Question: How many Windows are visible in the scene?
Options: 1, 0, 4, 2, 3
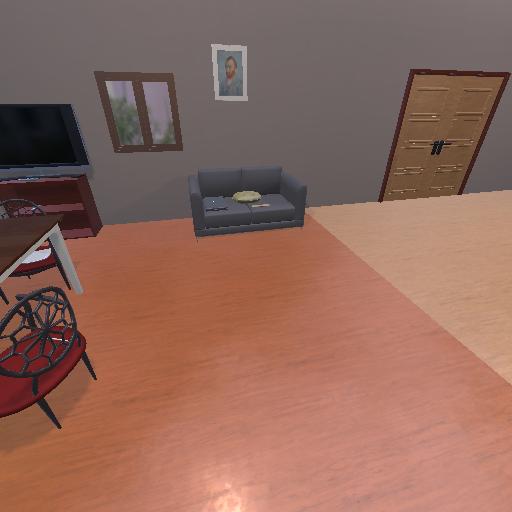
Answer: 1